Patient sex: M
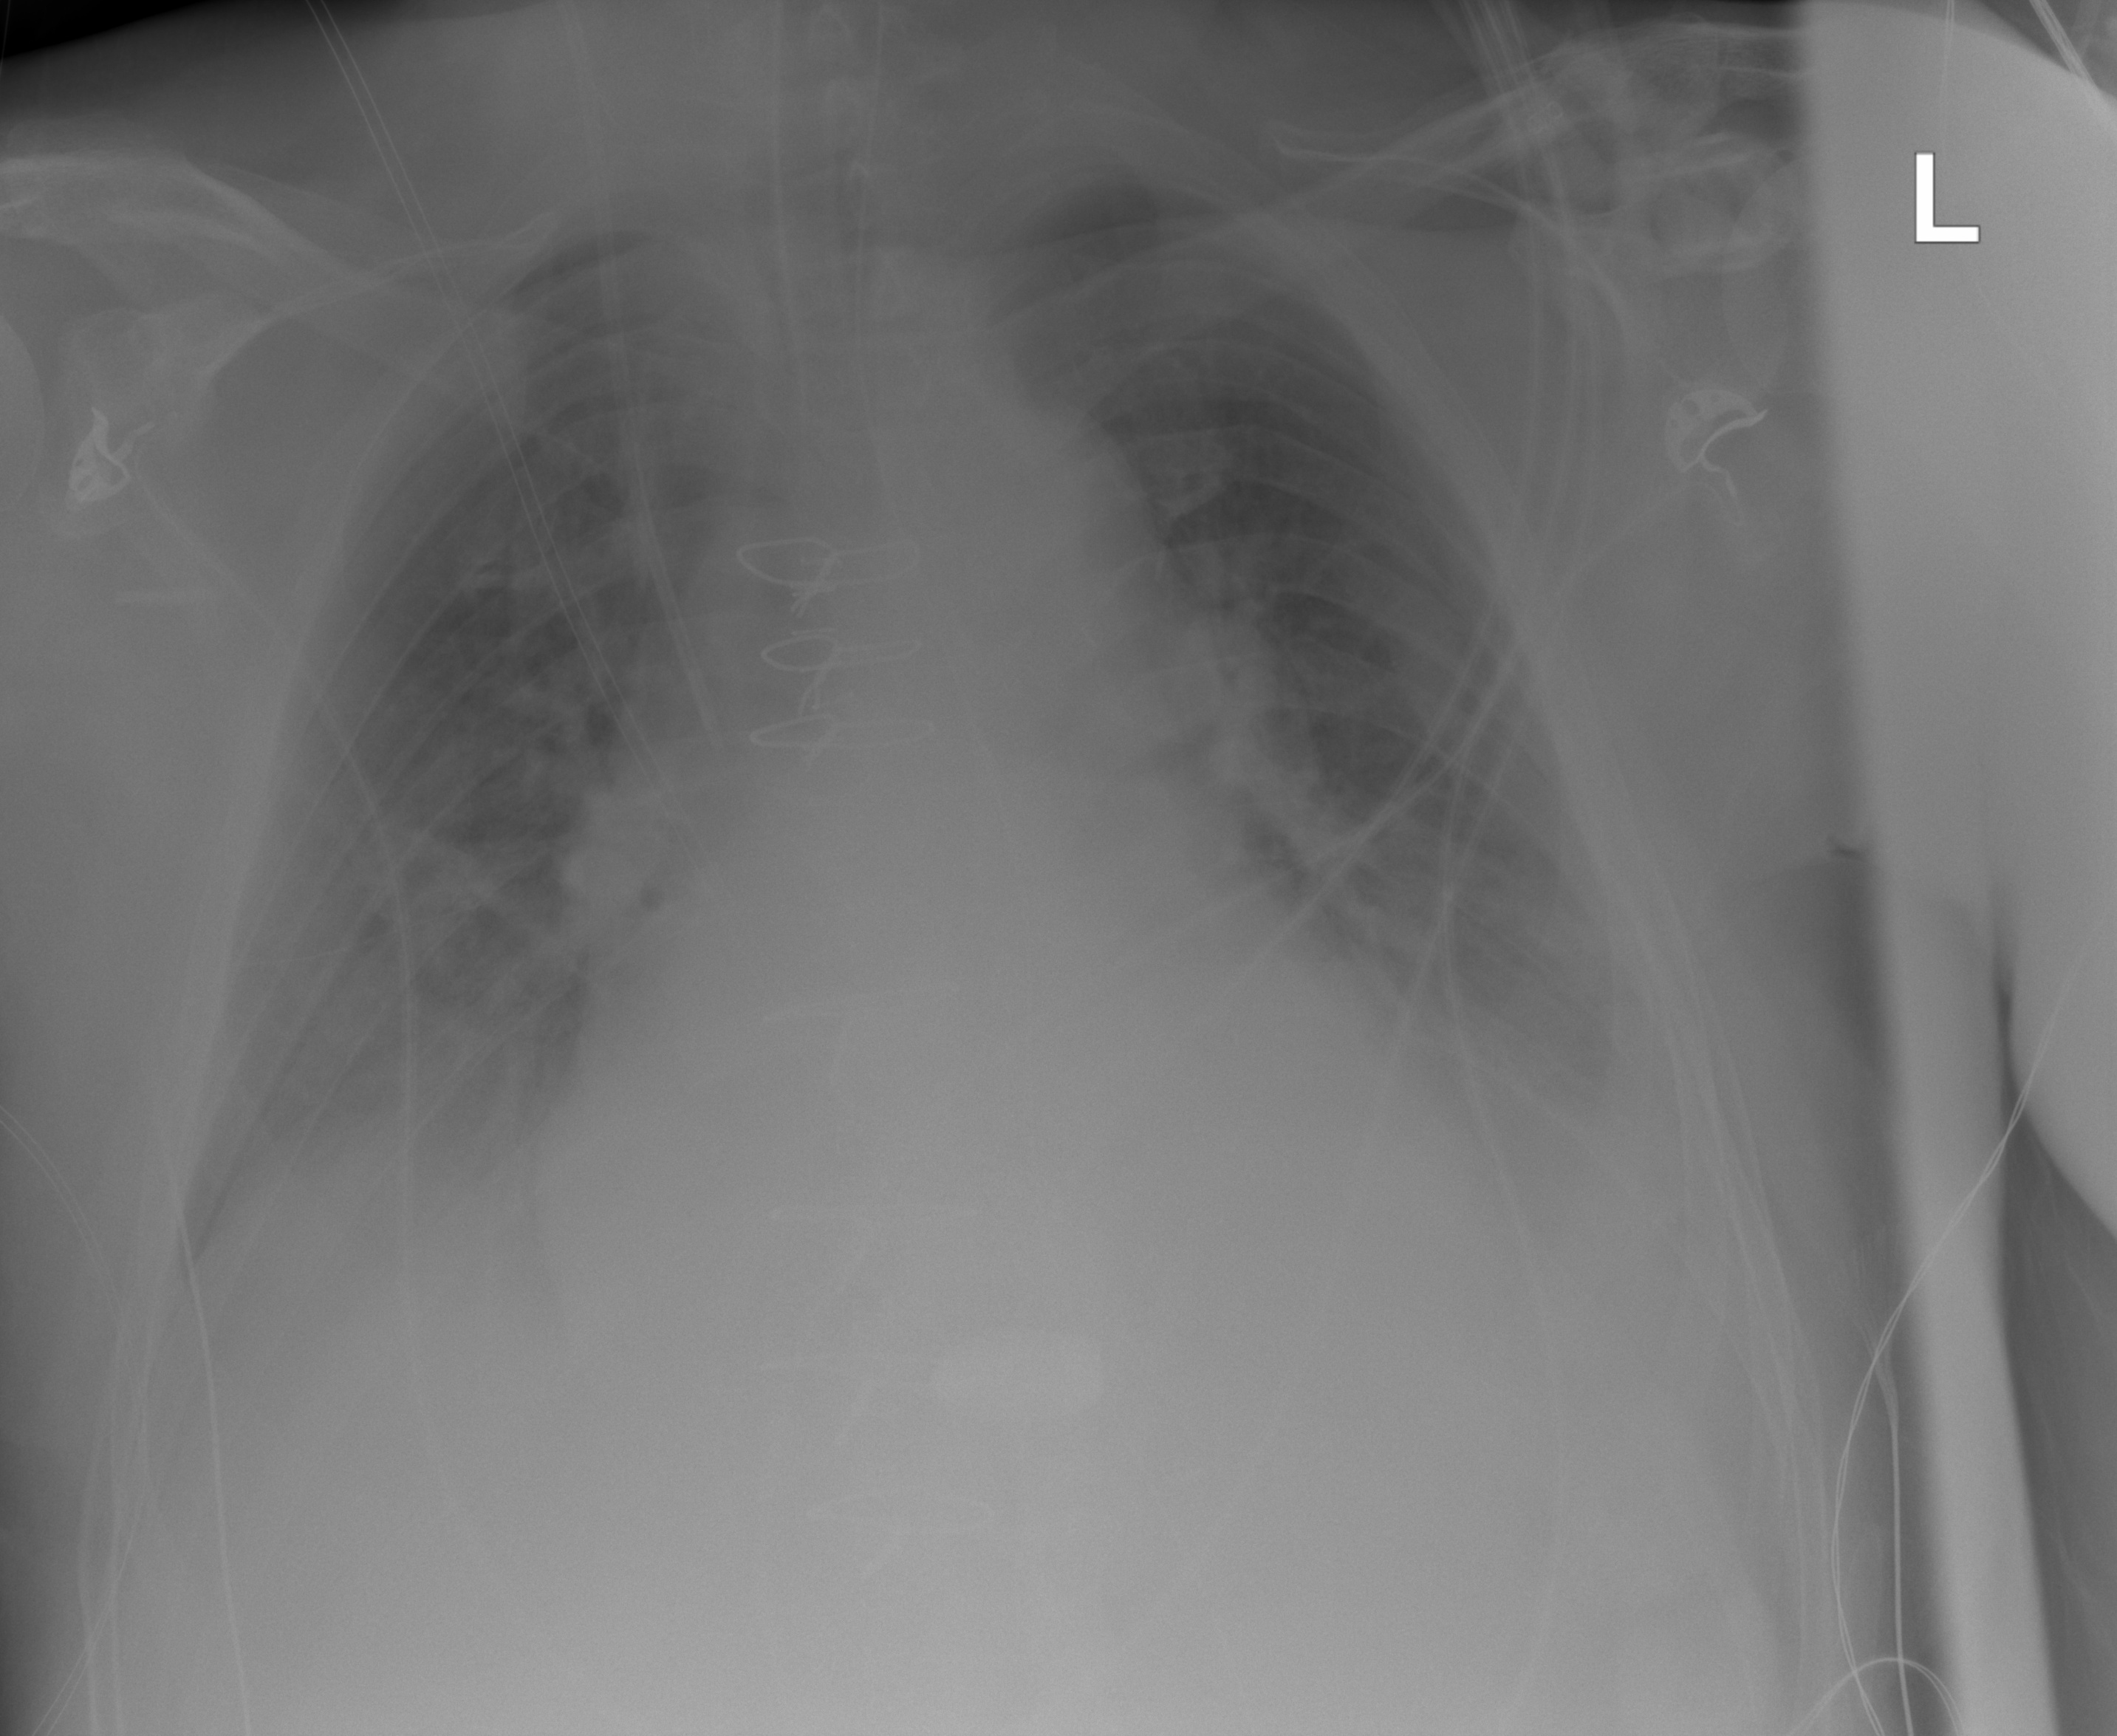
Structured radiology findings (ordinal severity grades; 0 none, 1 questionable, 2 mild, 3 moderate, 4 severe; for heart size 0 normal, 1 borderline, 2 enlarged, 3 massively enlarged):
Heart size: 2
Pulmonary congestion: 0
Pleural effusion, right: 2
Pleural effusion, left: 2
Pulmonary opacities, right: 0
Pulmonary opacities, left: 0
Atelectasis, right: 2
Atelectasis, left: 2